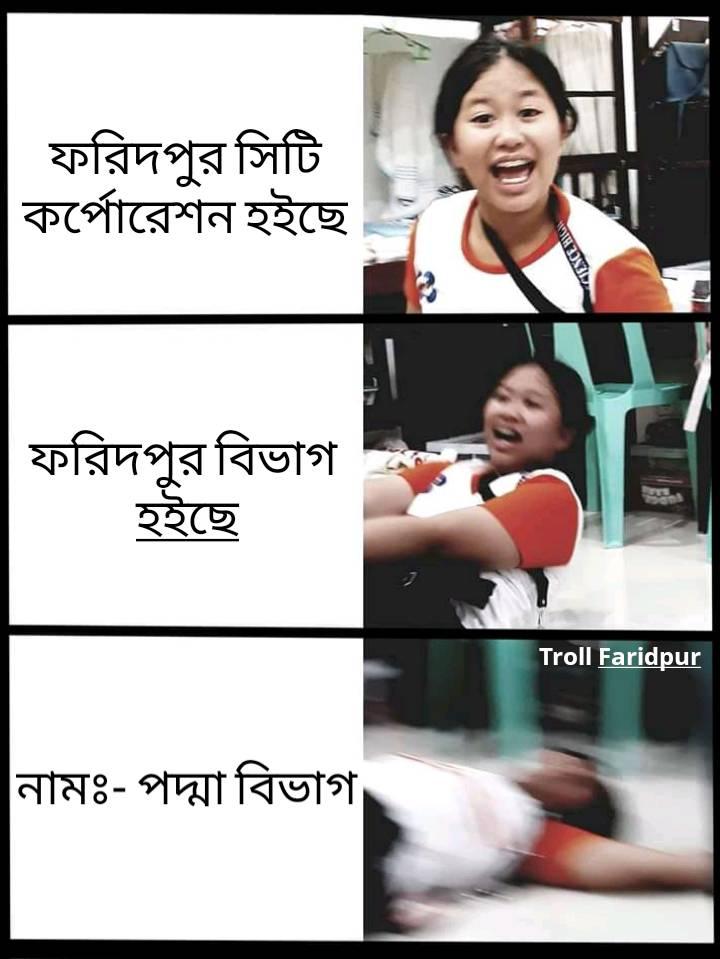
Caption: ফরিদপুর সিটি কর্পোরেশন হইছে     ফরিদপুর বিভাগ হইছে      নামঃ- পদ্মা বিভাগ
Label: non-hate